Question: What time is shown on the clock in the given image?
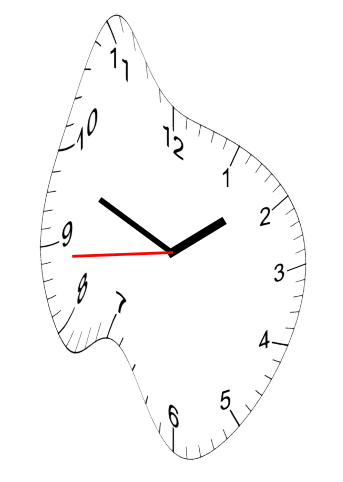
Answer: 01:48:44